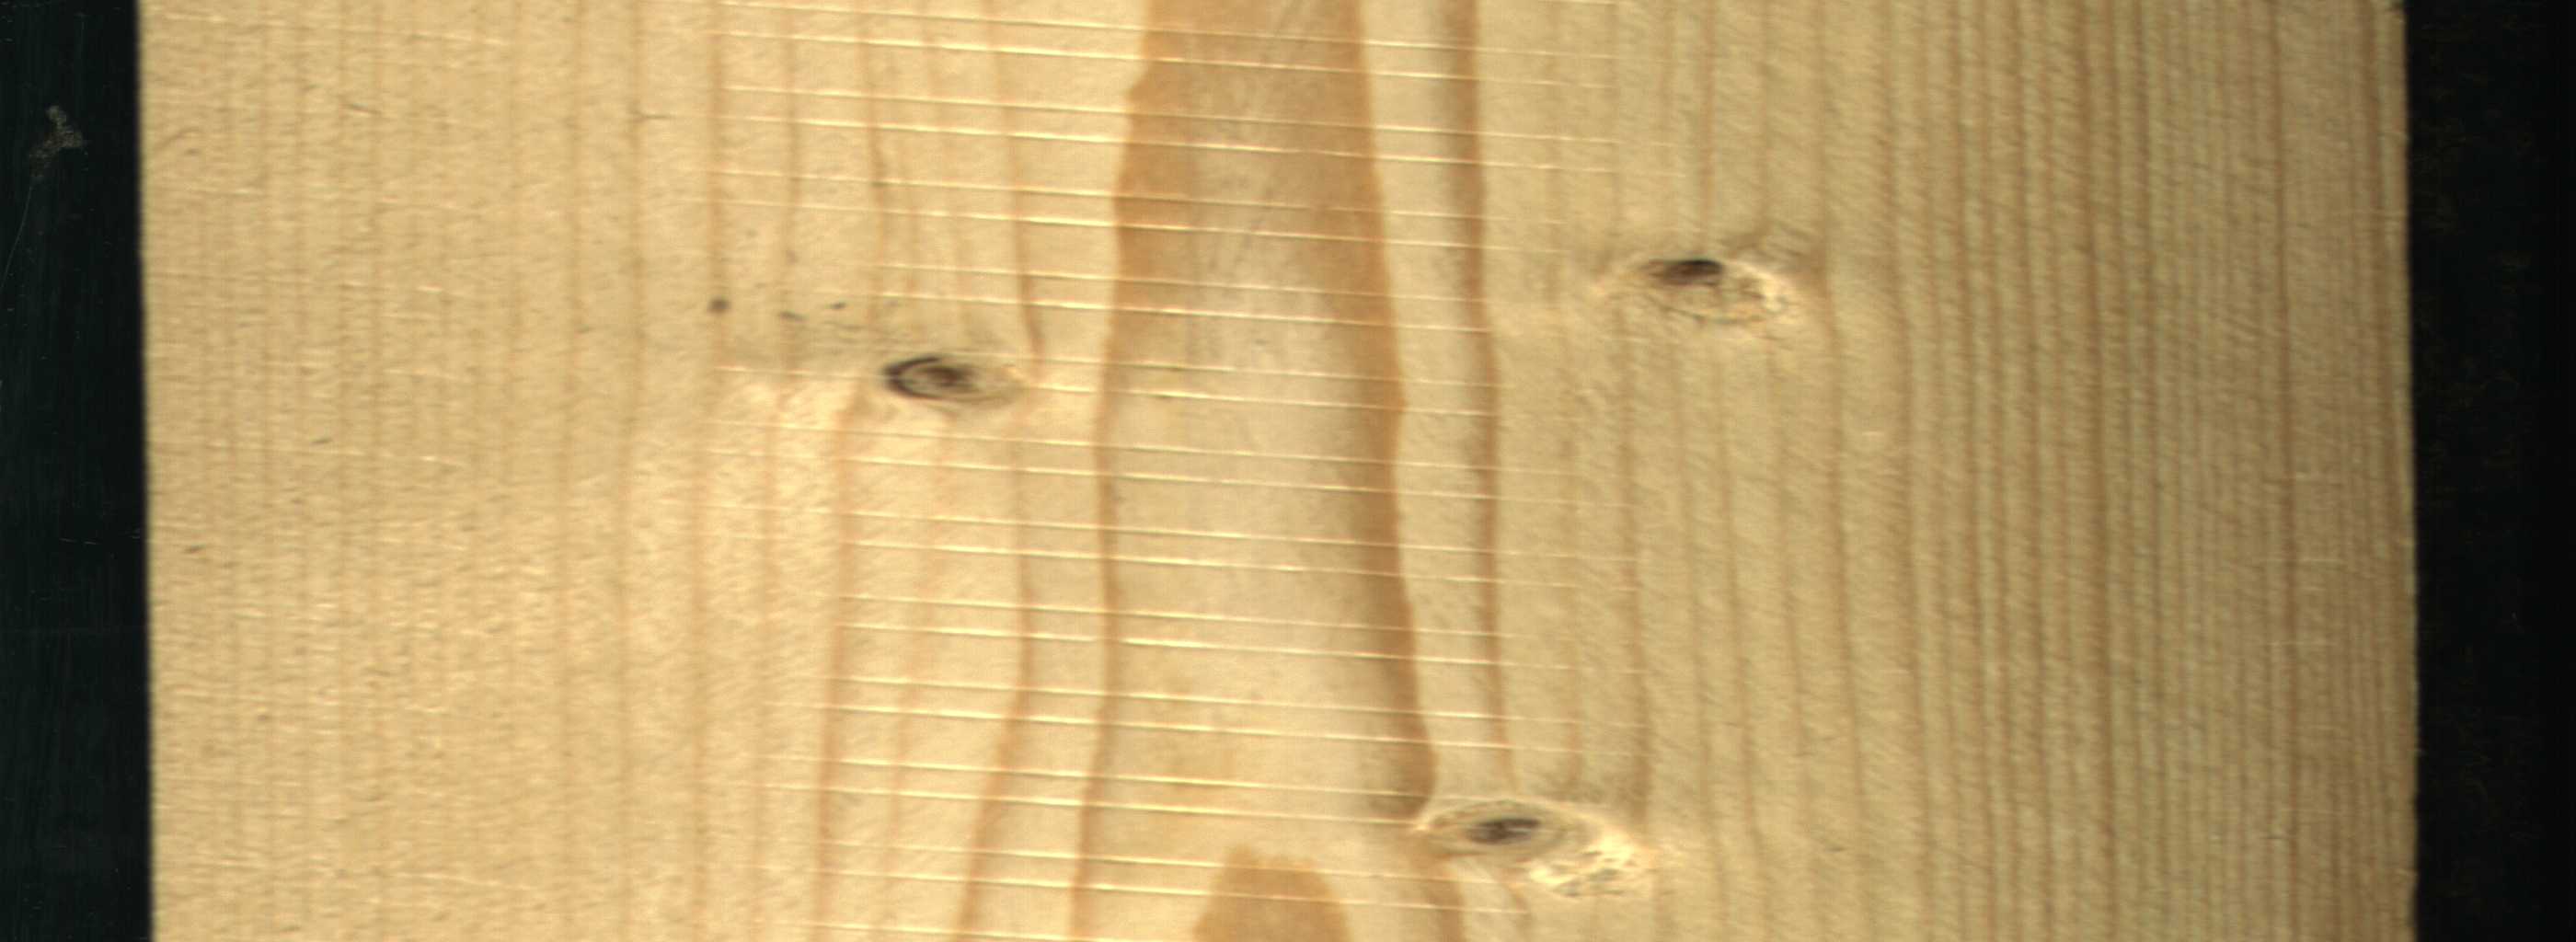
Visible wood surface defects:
Live_Knot
Live_Knot
Live_Knot